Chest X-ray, PA view. Patient: 13 years old, sex M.
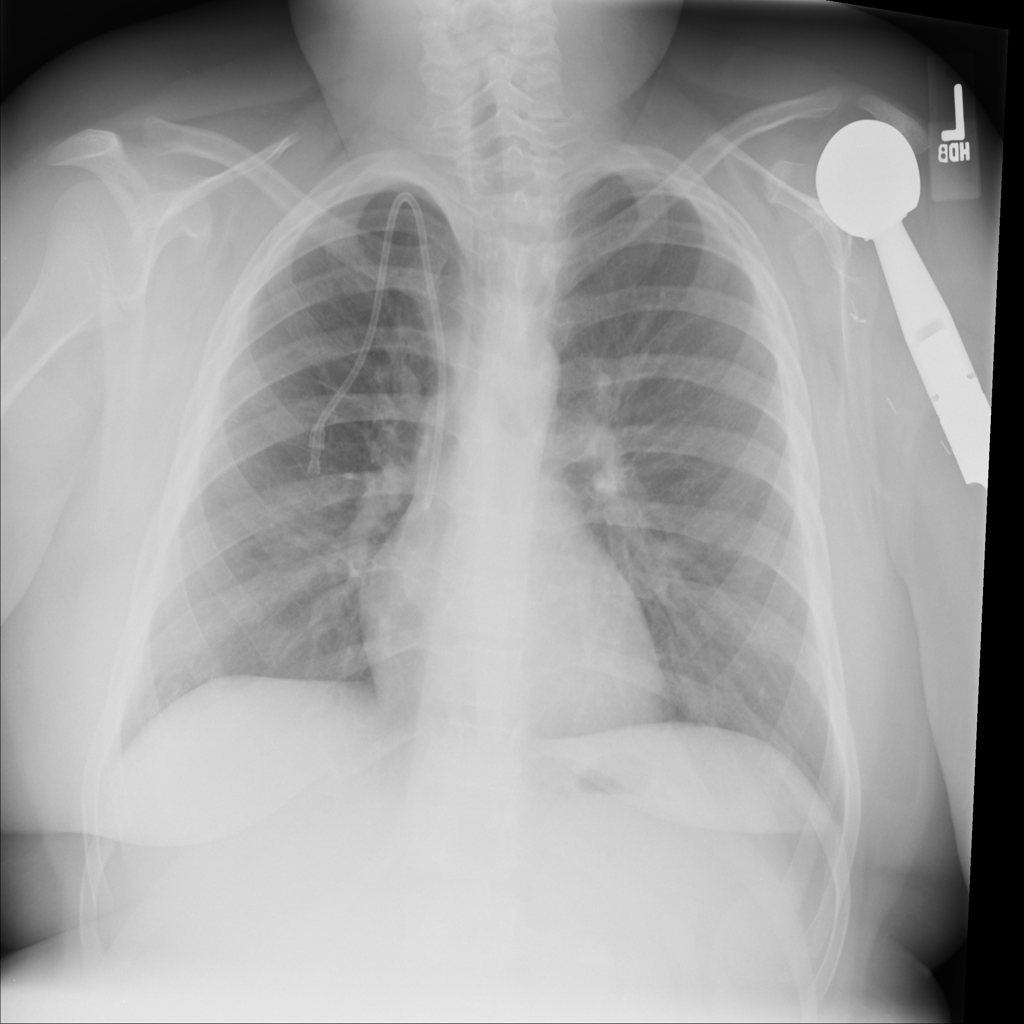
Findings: No Finding